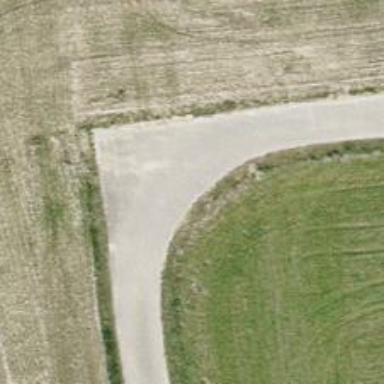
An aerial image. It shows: Track with grade 1 quality.